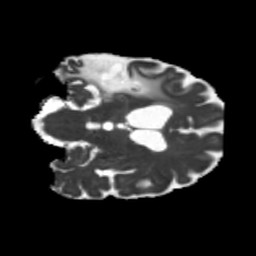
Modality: MD
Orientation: coronal
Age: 71
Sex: male
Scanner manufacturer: siemens
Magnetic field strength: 3 T
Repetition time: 5.25 s
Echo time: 0.08 s